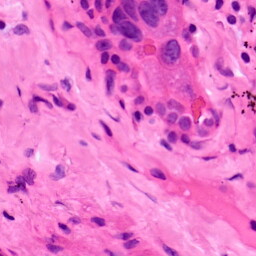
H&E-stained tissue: Lung